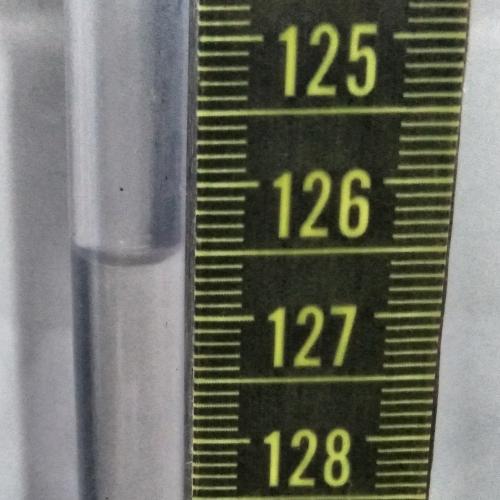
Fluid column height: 126.5 cm